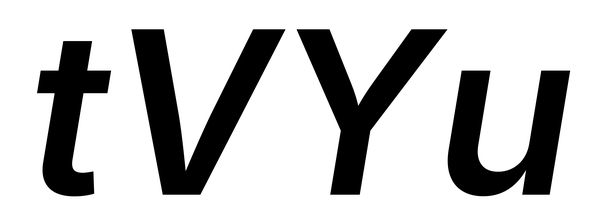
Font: Inter-Italic_SemiBold_Italic